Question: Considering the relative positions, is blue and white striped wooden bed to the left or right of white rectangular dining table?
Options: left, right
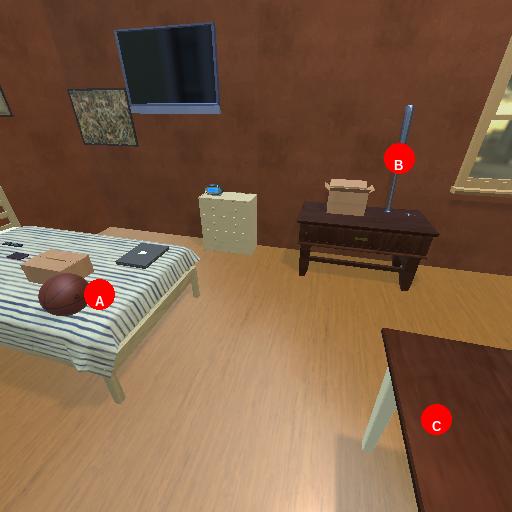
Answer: left